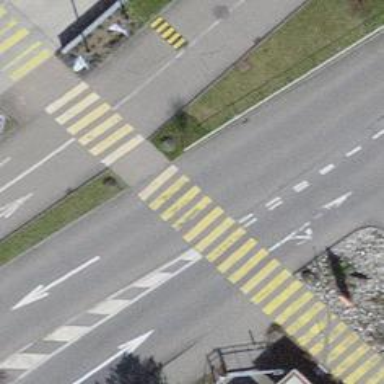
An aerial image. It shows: Uncontrolled zebra crossing with pedestrian island.